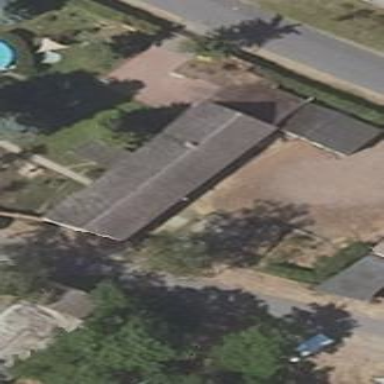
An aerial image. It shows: Shed.